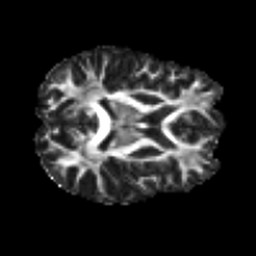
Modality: FA
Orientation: axial
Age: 29
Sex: female
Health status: ill
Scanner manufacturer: siemens
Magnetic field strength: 3 T
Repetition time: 6.5 s
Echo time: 0.062 s